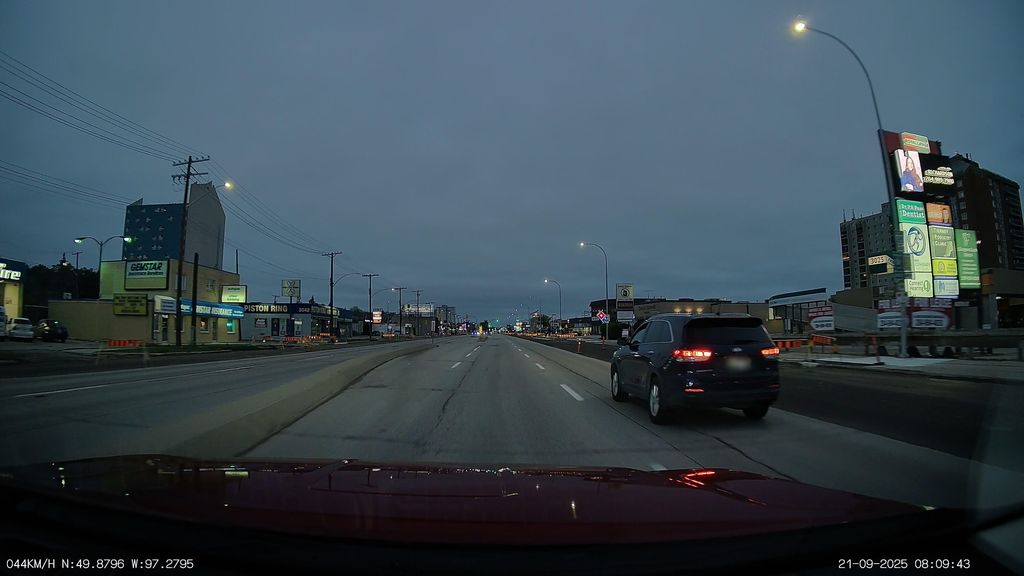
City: winnipeg